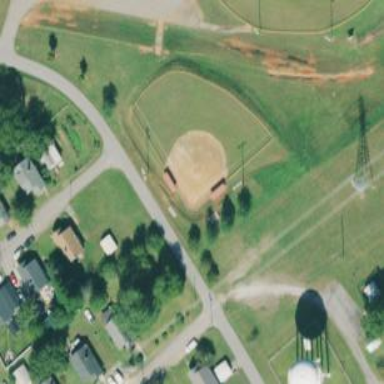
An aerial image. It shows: Baseball pitch for leisure land.